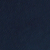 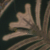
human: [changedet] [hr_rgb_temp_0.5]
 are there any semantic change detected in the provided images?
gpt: An artificial island was built in the middle of the sea.